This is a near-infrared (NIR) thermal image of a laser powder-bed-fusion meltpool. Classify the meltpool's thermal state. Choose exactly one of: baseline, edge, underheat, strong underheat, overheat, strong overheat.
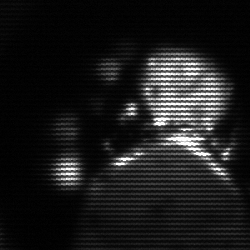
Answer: baseline